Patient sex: F
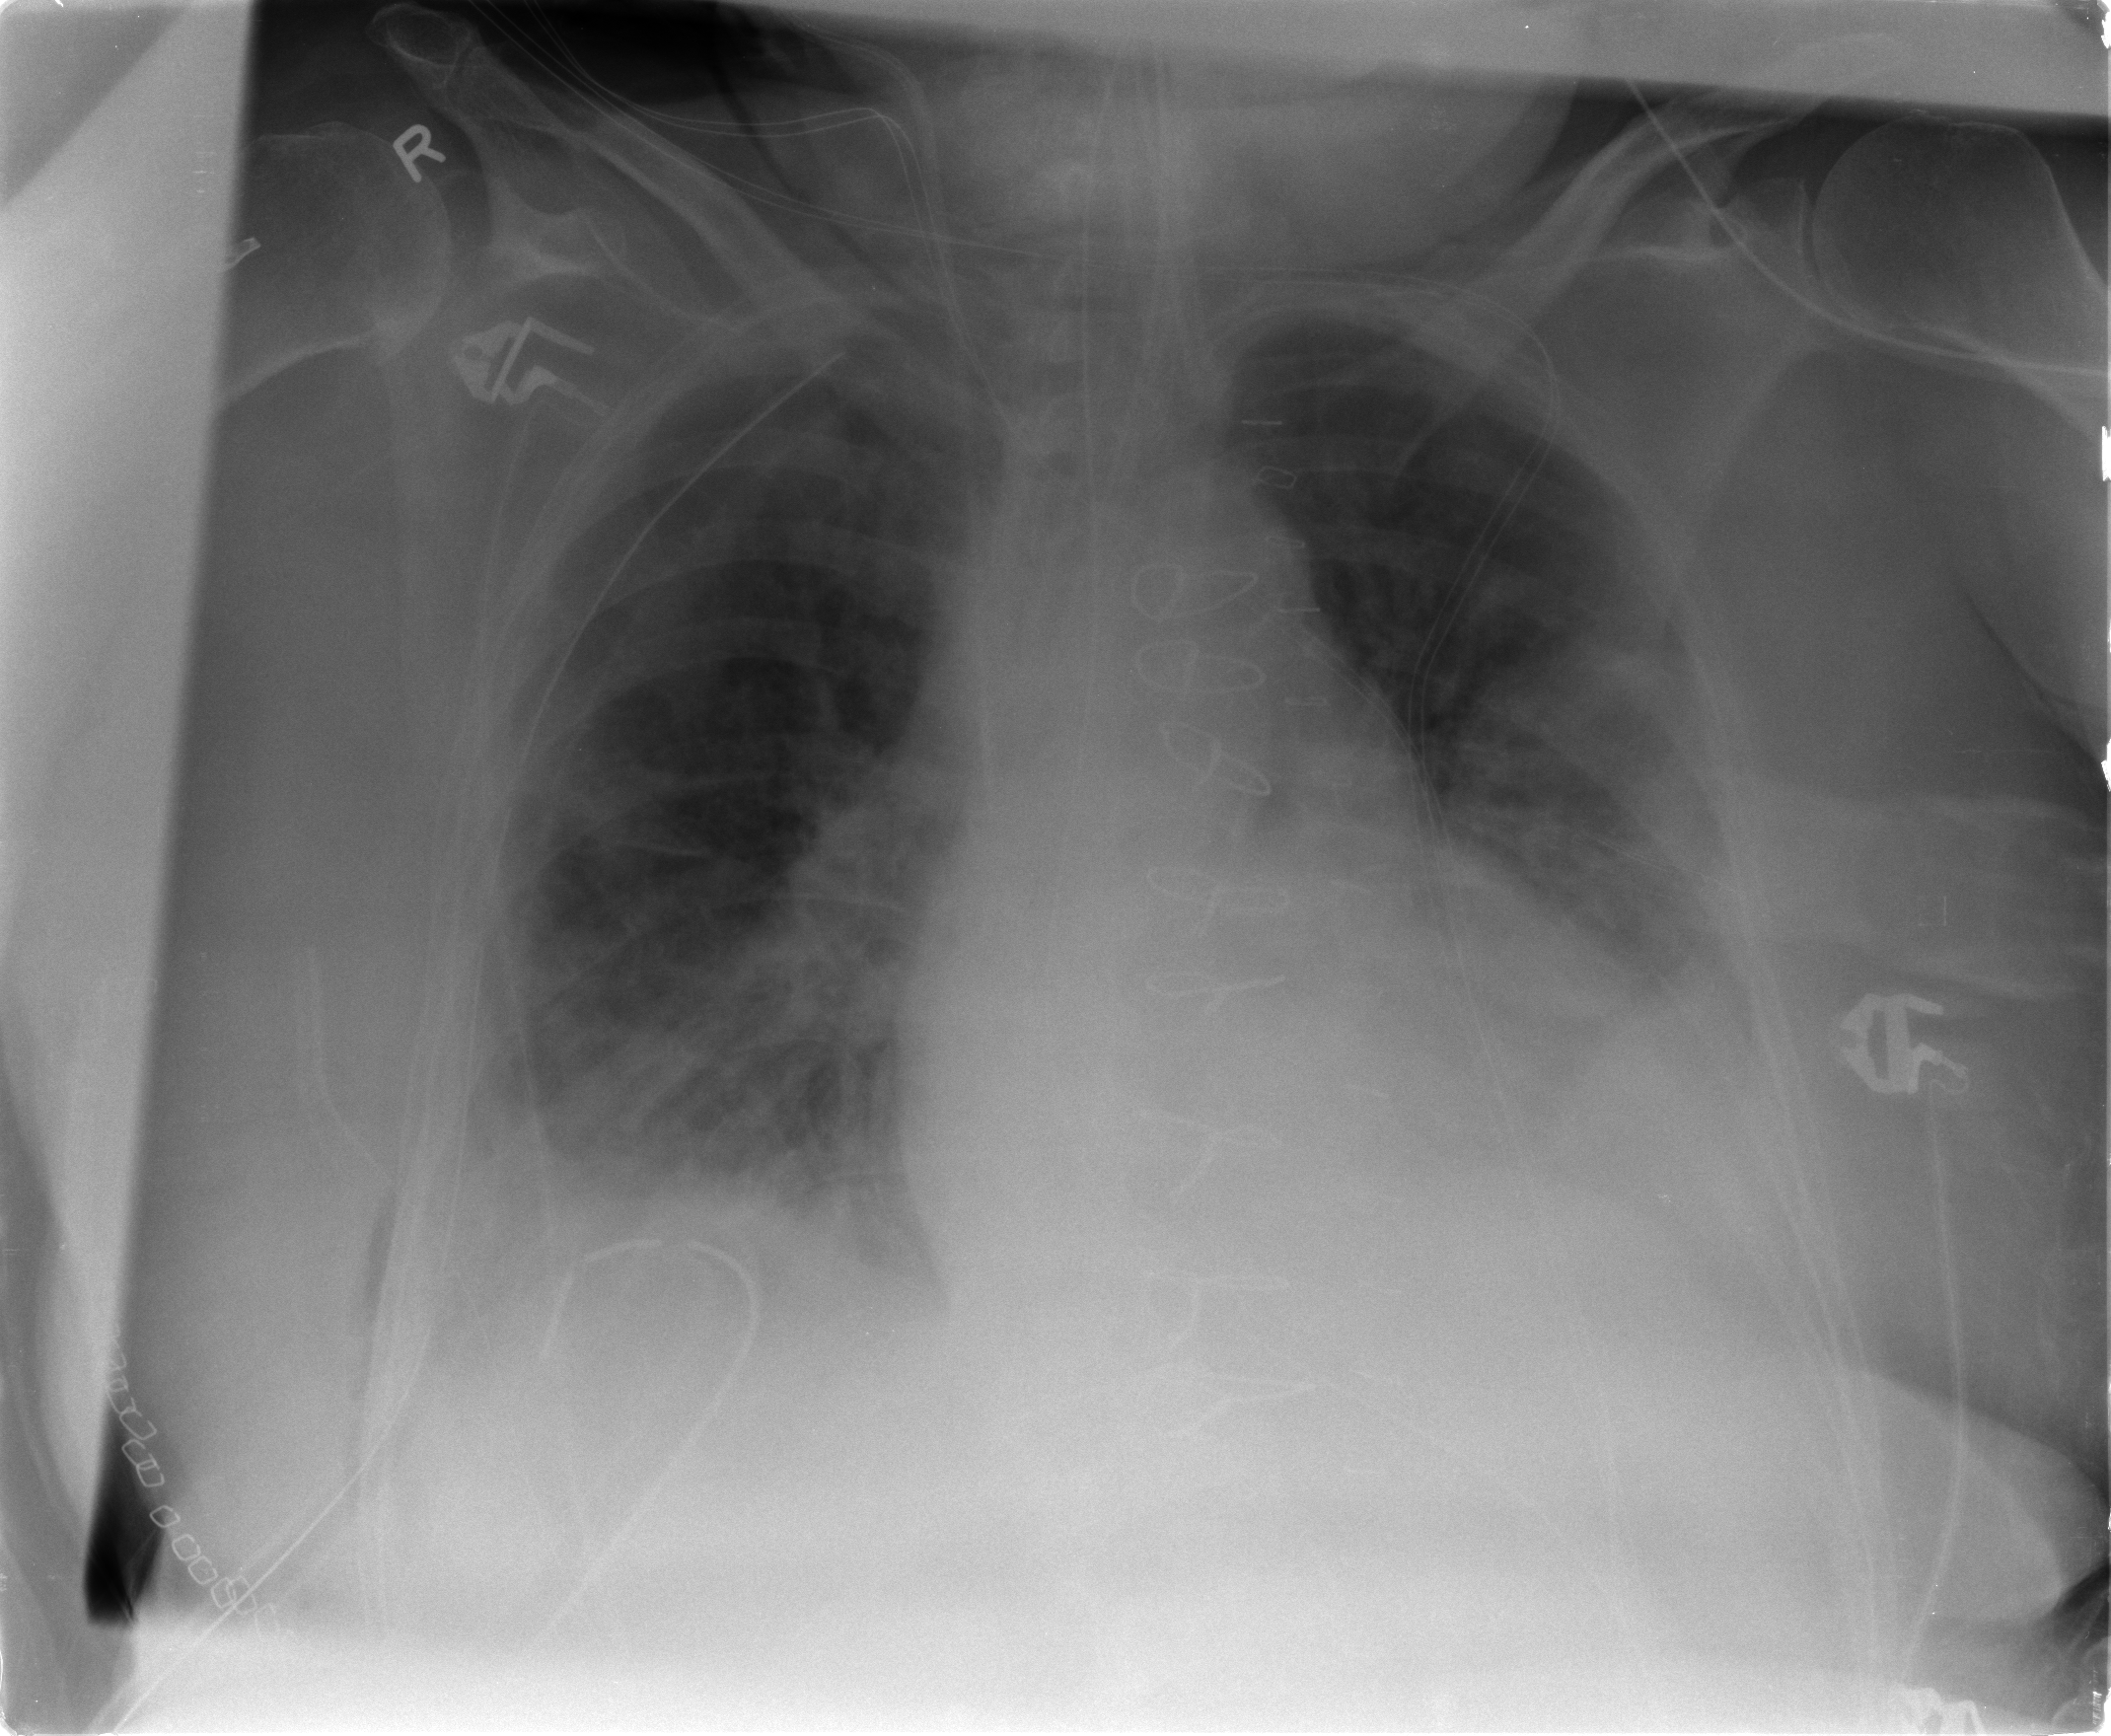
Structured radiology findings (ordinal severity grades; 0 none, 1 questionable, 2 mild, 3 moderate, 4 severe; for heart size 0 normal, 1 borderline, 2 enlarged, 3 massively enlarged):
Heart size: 2
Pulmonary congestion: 2
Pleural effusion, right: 2
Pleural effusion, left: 2
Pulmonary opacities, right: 2
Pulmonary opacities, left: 0
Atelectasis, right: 3
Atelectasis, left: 2